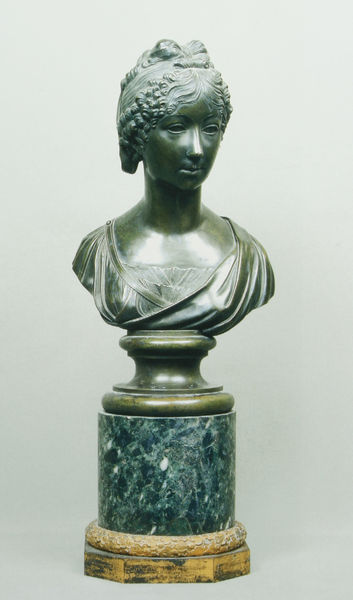
Titel: Büste Elisabeth Alexejewna (Gattin Zar Alexanders I.)
Standort: St. Petersburg
Institution: Schloss Pawlowsk
Schlagwörter: blau, kopf, schatten, gelb, grün, mädchen, ausschnitt, brust, busen, frau, frisur, haar, holz, kleid, licht, marmor, mund, nase, schwarz, säule, weiss, blick, dame, mode, schleife, zylinder, augen, band, bluse, gesicht, kleidung, sockel, spitze, stein, hals, portrait, porträt, auge, gewand, gold, haare, brustbild, bruststück, dekoltee, kinn, lippen, locken, mittelscheitel, prinzessin, scheitel, schulter, schultern, rund, skulptur, brüste, haarband, weiblich, zopf, ernst, büste, metall, bronze, marmorsockel, plastik, plinthe, podest, dreiviertelprofil, oberkörper, foto, fotografie, antike, vergoldet, torso, lockig, biedermeier, toga, basis, postament, guss, frühe neuzeit, tunica, tora, fotografue, schwarzer marmor, schaut, sockel#marmor, blickt